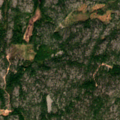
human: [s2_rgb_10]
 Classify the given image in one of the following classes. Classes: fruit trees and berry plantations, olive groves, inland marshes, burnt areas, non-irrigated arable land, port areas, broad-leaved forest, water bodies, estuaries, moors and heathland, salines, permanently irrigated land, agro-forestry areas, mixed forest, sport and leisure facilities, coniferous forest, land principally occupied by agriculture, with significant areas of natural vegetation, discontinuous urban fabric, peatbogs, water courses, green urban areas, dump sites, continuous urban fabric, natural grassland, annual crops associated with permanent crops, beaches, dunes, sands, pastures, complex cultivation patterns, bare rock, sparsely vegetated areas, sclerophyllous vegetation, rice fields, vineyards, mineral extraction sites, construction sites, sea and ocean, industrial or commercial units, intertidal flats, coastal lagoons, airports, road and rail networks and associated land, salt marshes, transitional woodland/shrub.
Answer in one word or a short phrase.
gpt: mixed forest, transitional woodland/shrub, bare rock